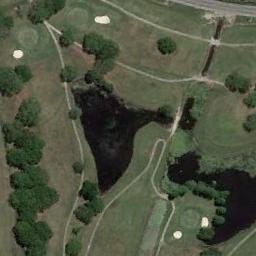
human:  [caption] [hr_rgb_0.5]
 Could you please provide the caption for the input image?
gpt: There are several bunkers and lakes and a few paths and many trees on a large green lawn on the golf course .

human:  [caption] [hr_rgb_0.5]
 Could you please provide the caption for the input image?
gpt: There are five bunkers in this area, Two winding paths and a small river .

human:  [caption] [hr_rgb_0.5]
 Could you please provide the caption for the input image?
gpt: The golf course has two lakes, Some fairways, Roads, Barrier trees and sandpits and some barrier trees are on both sides of the fairways .

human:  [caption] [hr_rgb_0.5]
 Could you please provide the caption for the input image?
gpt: A lot of  trees are beside the golf course .

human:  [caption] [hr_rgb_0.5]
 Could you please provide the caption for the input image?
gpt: There are four bunkers and two lakes on the golf course .